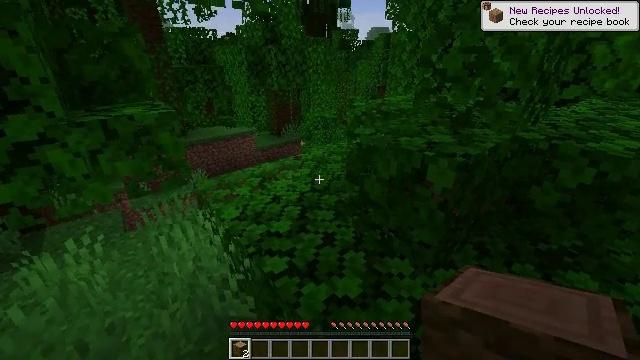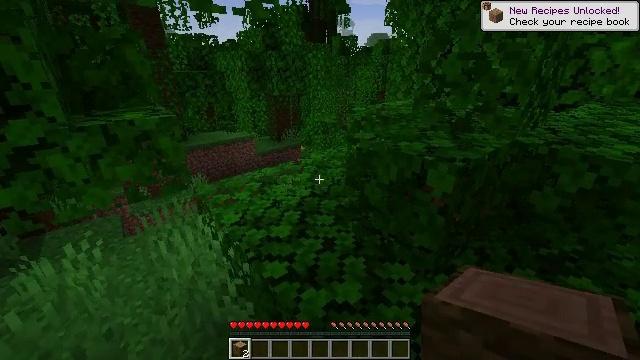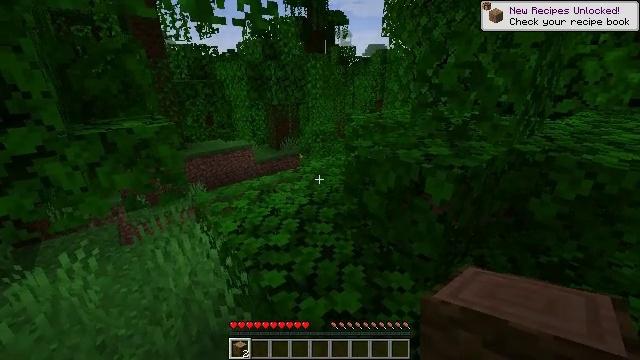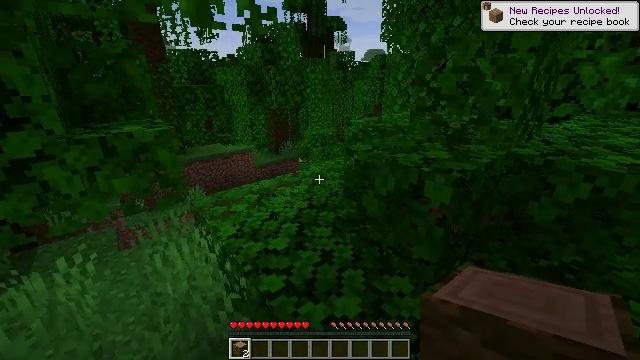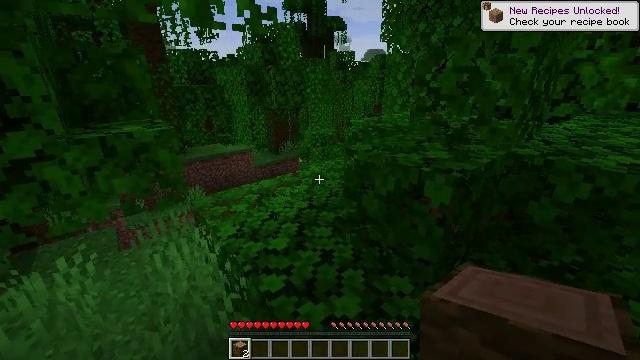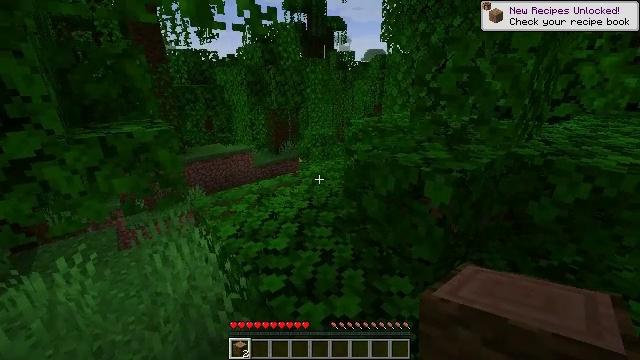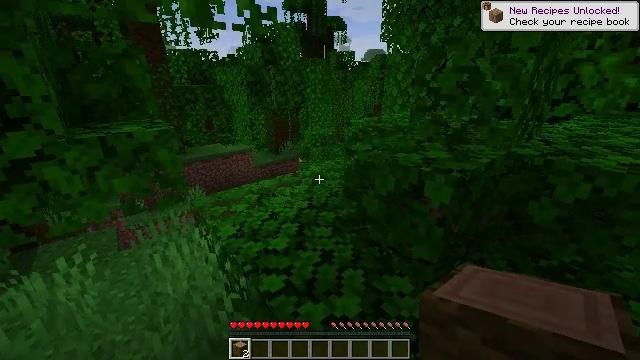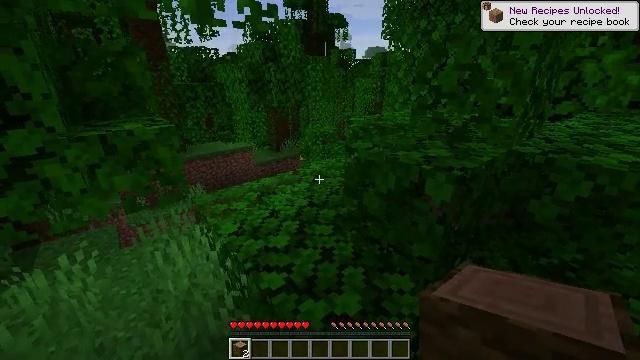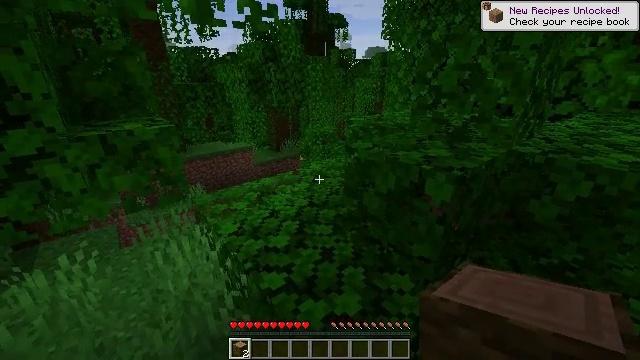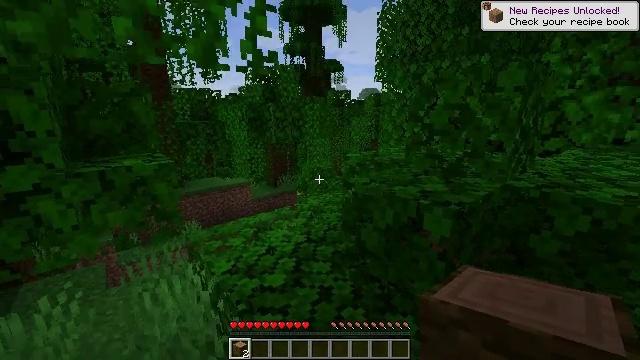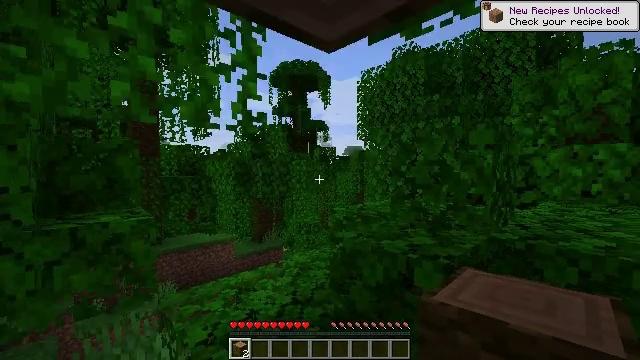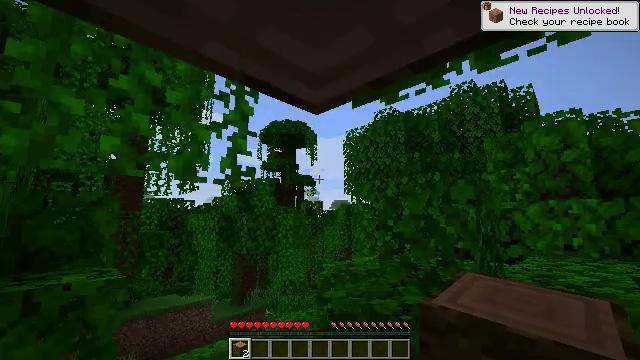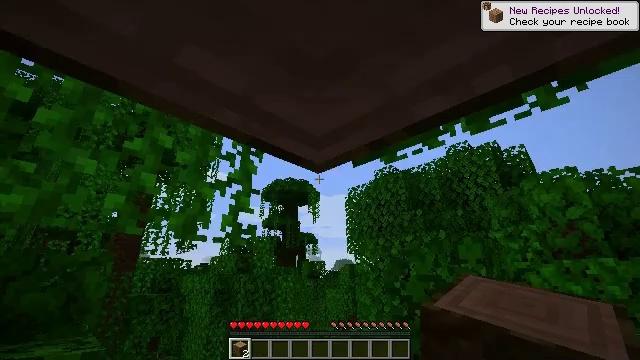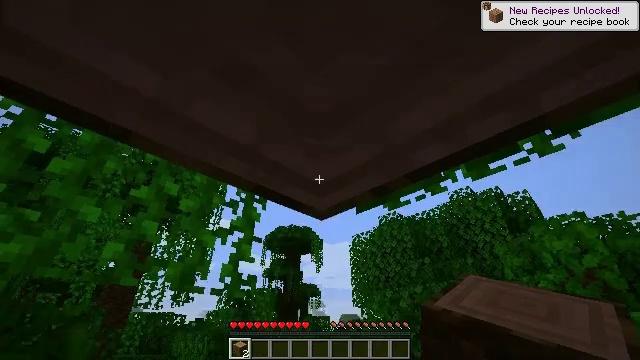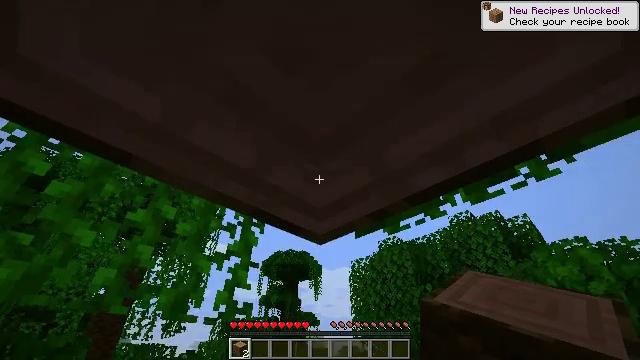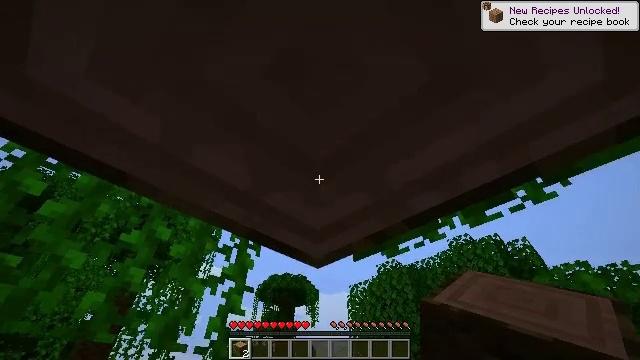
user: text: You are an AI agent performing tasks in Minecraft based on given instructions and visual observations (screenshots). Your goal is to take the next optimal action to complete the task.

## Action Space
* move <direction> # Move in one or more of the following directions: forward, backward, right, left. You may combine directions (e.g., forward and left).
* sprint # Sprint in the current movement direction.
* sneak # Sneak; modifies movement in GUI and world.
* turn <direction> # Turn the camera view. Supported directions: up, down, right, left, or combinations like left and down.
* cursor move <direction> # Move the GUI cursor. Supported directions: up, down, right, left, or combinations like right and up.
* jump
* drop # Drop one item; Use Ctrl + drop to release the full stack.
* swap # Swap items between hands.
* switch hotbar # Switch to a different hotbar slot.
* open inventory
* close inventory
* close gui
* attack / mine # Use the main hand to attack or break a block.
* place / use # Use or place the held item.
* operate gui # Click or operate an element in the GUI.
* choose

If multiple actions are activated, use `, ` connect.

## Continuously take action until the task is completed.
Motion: motion action
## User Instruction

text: Collect the jungle log for building.
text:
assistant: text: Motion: turn up
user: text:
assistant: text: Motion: turn up
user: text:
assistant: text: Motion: no_op
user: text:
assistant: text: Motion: no_op
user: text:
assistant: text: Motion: no_op
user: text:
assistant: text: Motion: no_op
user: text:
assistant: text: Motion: no_op
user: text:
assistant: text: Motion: no_op
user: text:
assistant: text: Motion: turn up
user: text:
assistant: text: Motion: turn right and up
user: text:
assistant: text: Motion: turn right and up
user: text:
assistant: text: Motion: turn up
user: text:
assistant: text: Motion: turn up
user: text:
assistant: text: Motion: turn up
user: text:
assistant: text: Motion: turn up
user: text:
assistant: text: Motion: turn up
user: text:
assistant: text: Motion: turn up
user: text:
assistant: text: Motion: no_op
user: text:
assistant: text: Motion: turn up
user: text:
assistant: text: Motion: no_op
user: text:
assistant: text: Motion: no_op
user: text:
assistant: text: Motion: turn right and up
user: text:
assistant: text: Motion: turn right and up
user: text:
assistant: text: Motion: turn up
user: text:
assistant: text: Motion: turn up
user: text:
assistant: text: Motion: turn up
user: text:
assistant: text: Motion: turn up
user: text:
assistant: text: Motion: no_op
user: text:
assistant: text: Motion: attack / mine
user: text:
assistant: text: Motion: attack / mine